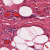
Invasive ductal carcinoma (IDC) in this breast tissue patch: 0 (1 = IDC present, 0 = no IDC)